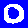
Digit: 0